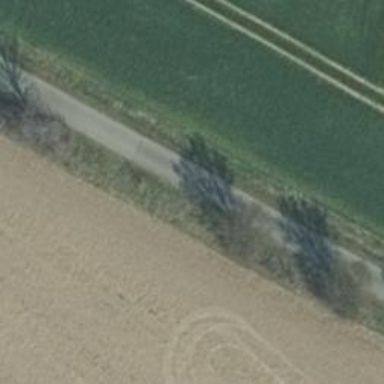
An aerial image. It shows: Avenue of trees.